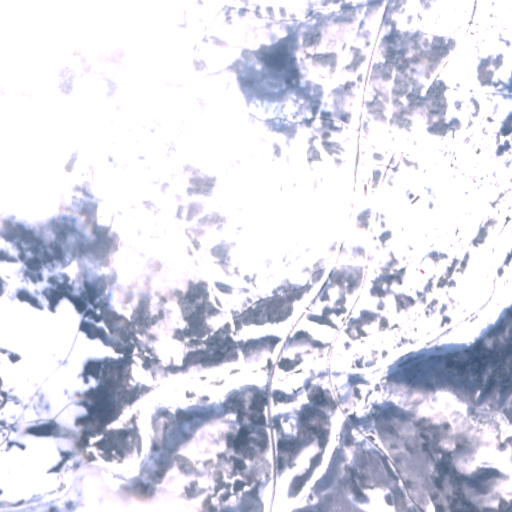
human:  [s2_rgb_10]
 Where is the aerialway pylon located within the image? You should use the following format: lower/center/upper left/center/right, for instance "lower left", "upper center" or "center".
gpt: The aerialway pylon is located in the upper left of the image.
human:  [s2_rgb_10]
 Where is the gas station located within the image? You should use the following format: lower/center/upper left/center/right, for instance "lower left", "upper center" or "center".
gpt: The gas station is located in the center right of the image.
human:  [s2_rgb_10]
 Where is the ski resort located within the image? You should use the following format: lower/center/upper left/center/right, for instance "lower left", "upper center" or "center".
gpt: The ski resort is located in the upper left of the image.
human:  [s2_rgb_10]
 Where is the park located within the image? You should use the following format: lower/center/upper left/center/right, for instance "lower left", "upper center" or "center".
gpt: There is no park in the image.